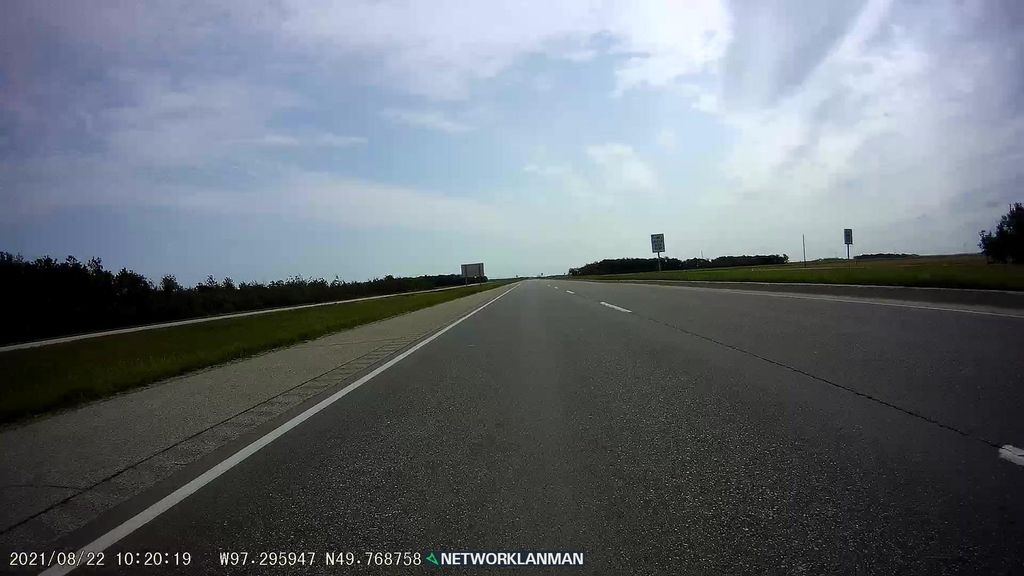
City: winnipeg